Field crop: maize
Growth stage: 2
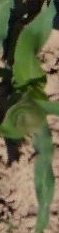
Species: maize